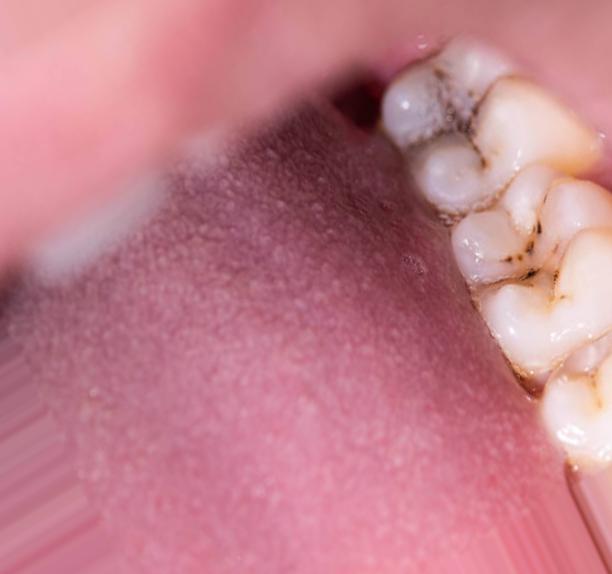
Condition: Caries